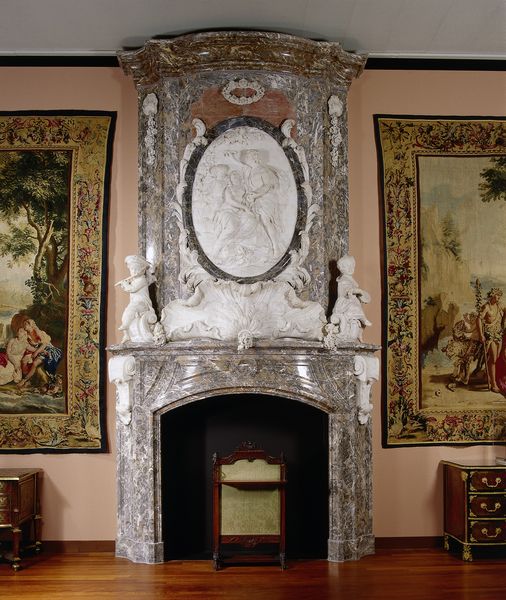
Titel: Schoorsteen met reliëf van Paris en Oenone
Künstler: Jan Baptist Xavery
Standort: Amsterdam
Institution: Rijksmuseum
Schlagwörter: grau, marmor, weiss, stein, kamin, ofen, engel, relief, kommode, gobelin, wandteppich, interior, liebesszene